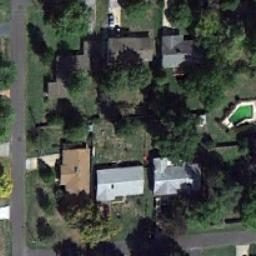
Label: residential